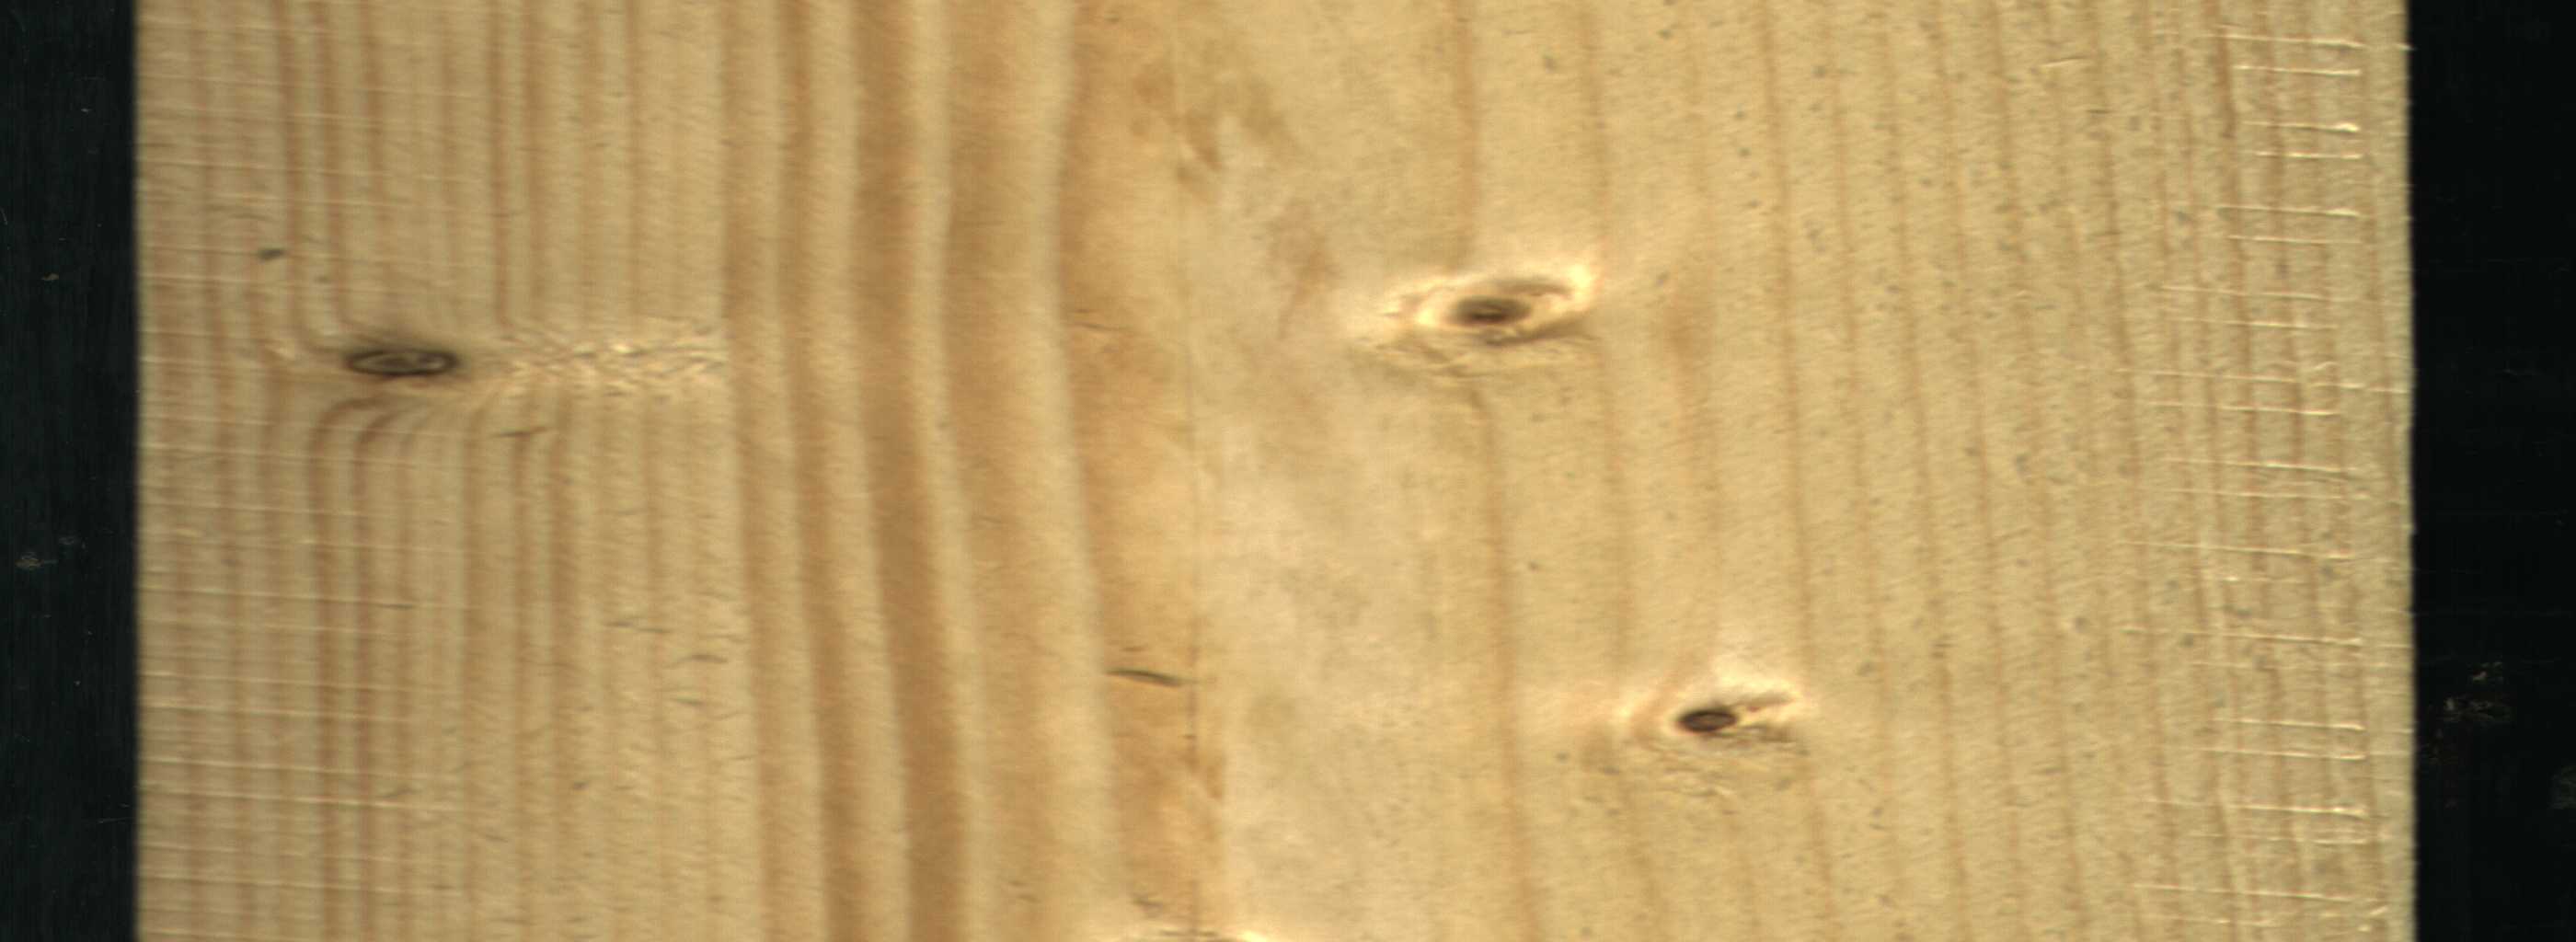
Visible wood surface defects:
Live_Knot
Live_Knot
Live_Knot